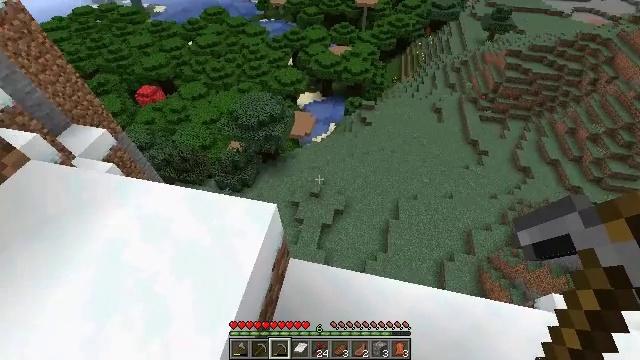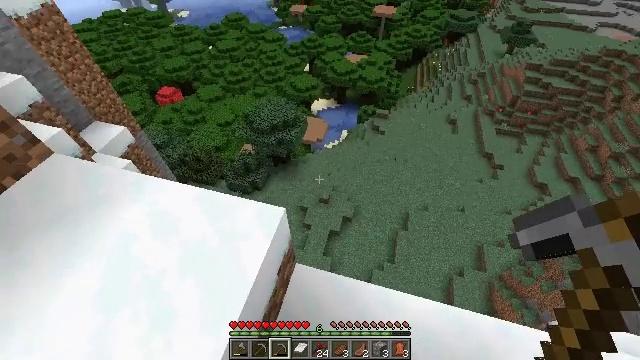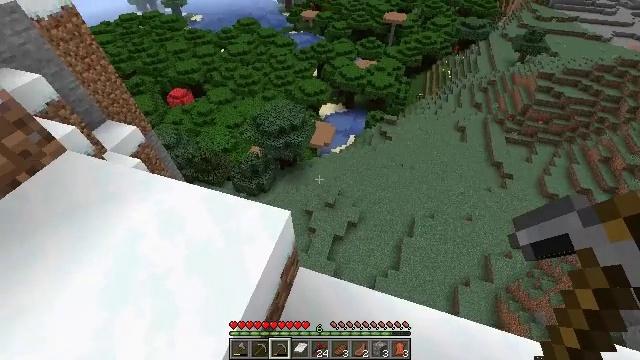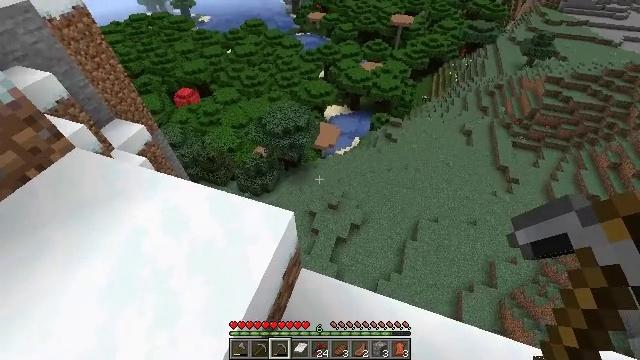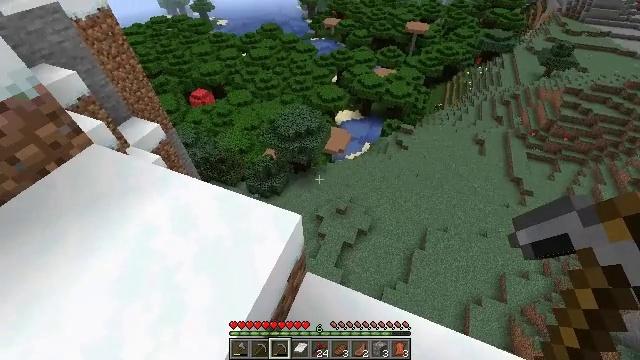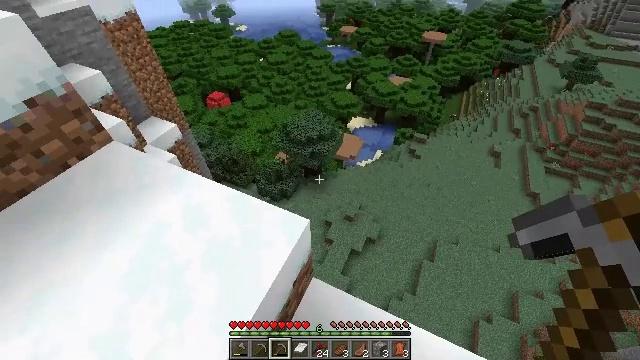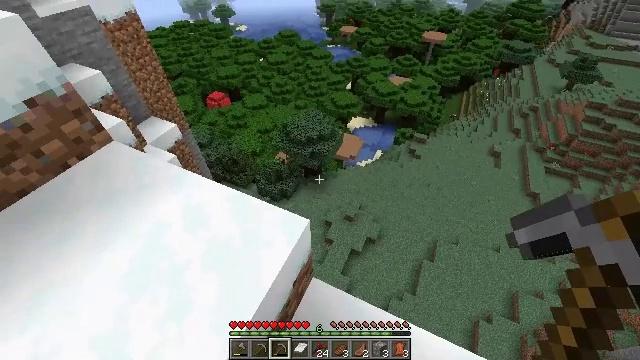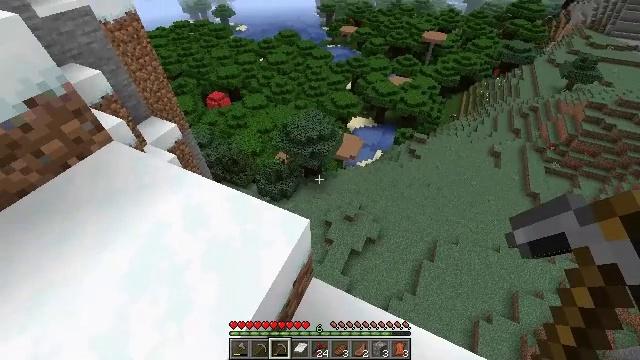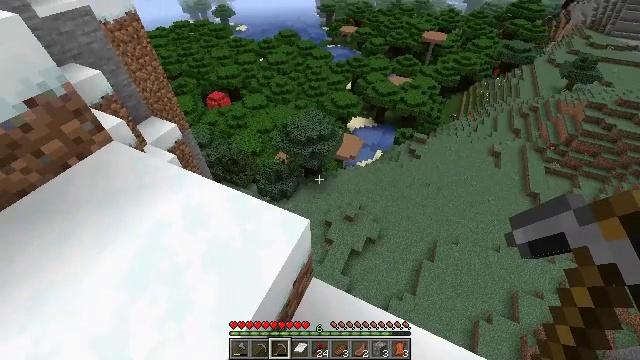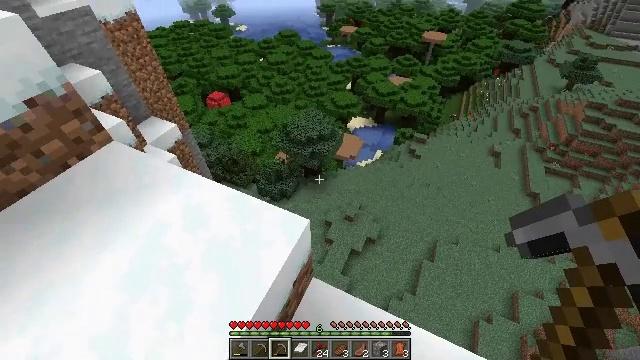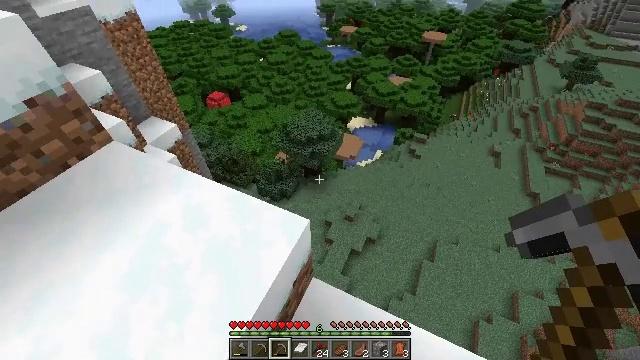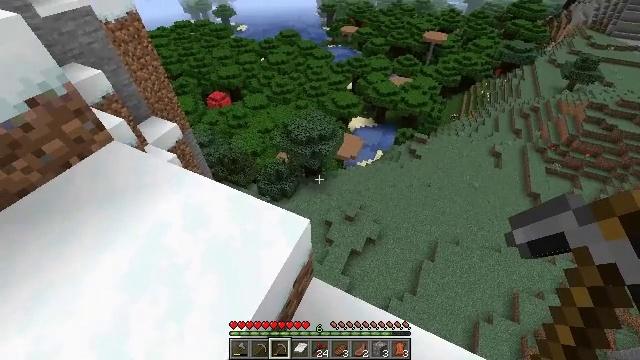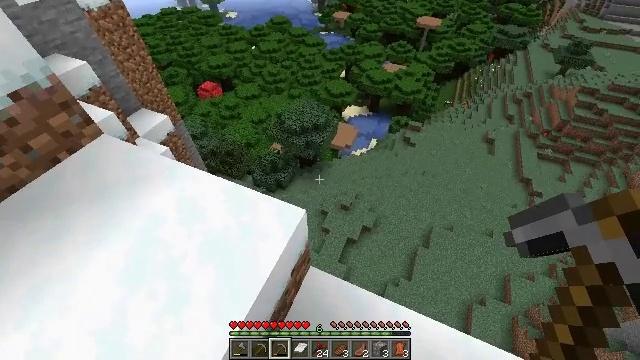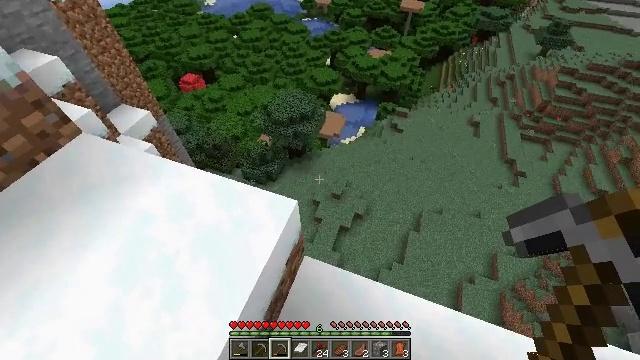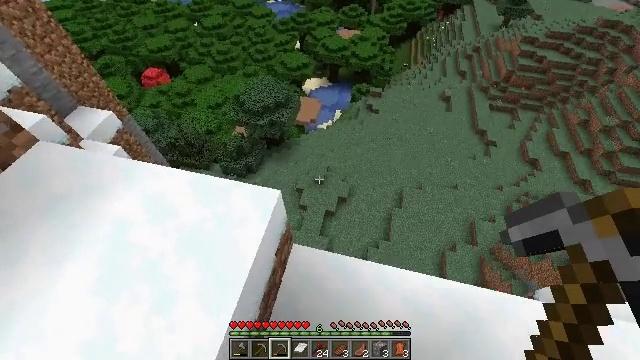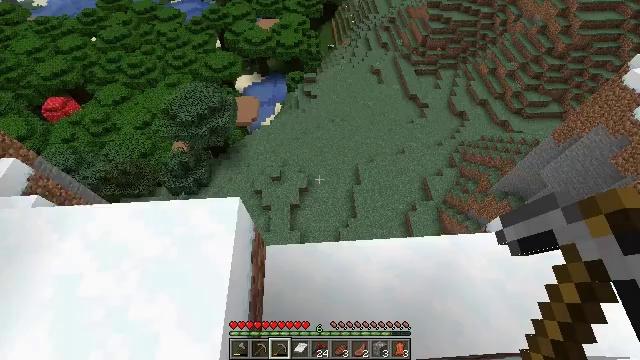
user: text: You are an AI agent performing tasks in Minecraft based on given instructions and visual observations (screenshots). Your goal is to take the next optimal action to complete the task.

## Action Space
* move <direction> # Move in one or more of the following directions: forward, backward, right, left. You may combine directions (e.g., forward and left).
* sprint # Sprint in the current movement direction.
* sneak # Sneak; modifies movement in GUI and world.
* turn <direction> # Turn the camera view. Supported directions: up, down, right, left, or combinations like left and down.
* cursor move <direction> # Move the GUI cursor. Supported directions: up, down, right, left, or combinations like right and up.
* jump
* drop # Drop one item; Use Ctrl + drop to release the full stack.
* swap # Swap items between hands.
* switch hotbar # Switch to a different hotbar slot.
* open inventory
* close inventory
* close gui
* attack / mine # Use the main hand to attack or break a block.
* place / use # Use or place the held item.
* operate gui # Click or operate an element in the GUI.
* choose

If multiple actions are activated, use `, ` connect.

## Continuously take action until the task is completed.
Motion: motion action
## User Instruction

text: Harvest the mushroom stem for materials.
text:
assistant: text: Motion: turn left and up
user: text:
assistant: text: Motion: turn left
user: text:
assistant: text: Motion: turn left
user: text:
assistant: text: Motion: turn left
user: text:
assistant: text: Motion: turn left and up
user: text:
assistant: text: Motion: no_op
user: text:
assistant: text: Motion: no_op
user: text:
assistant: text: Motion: no_op
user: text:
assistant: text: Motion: no_op
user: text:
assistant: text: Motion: no_op
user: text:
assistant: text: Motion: no_op
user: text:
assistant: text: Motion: turn right and down
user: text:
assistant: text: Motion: turn right and down
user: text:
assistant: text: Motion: turn right and down
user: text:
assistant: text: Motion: turn right and down
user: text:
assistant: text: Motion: turn right
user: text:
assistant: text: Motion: turn right
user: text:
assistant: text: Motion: turn right
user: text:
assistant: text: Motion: turn right and up
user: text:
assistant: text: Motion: turn right
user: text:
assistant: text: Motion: turn right and up
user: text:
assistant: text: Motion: turn right and up
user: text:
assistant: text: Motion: turn right and up
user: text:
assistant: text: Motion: turn up
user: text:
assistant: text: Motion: turn up
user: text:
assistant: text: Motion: turn right and up
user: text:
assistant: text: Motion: turn right and up
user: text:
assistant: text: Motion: turn right and up
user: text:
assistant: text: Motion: turn right
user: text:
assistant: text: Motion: turn right